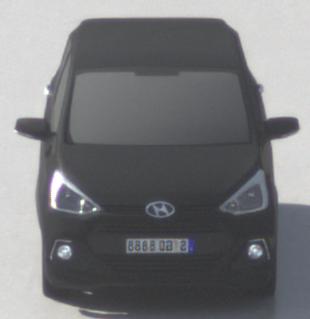
Make: Hyundai
Model: i10
Detailed model: Gen. 2
Model produced from: 2013
Model produced until: 2019
Doors: 5
Color: black
Road condition: wet road
Daytime: morning or afternoon
Contrast: medium contrast